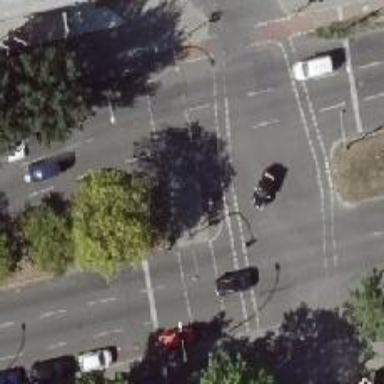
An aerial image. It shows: Traffic island located on footway.